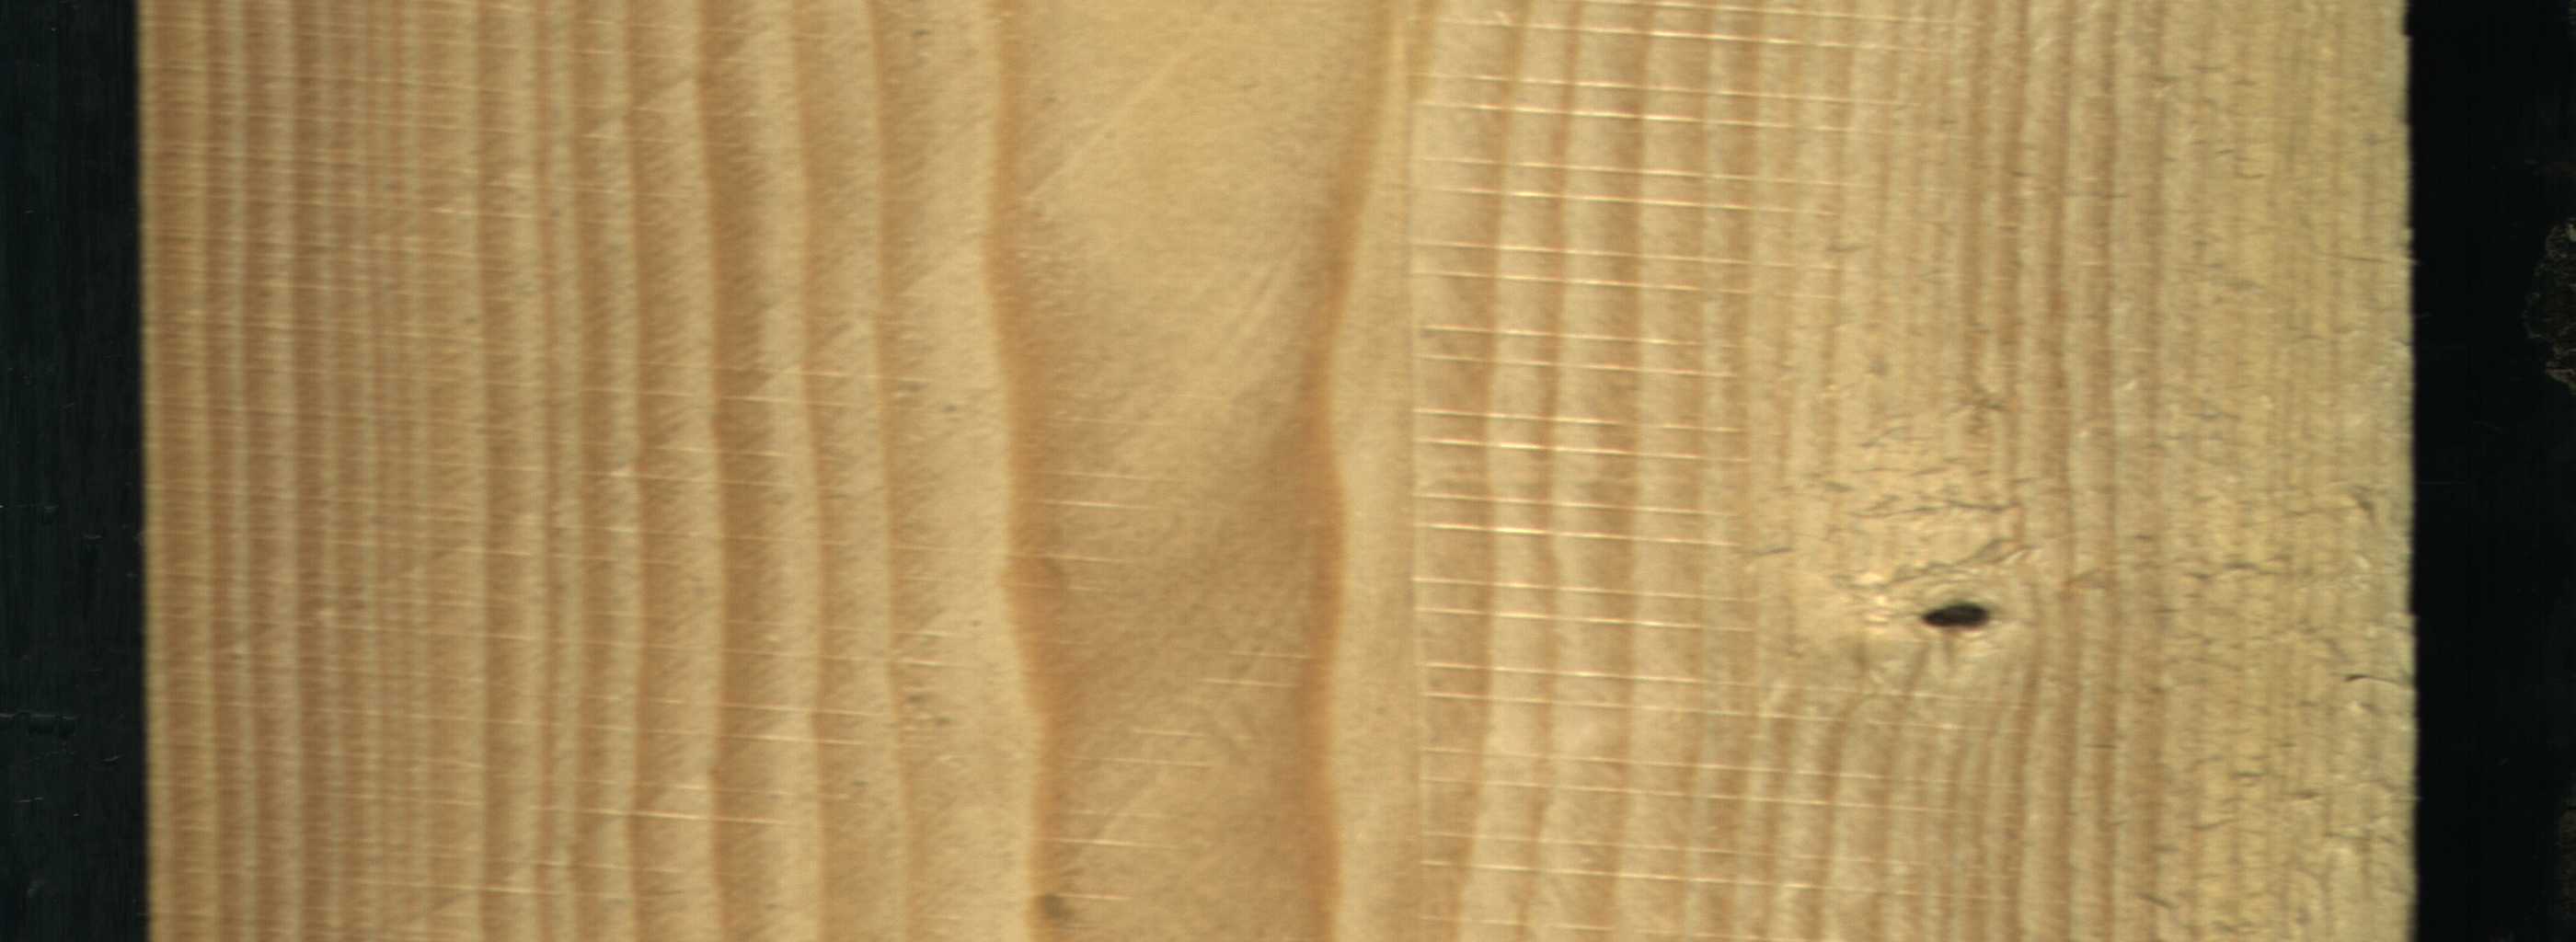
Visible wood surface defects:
Dead_Knot